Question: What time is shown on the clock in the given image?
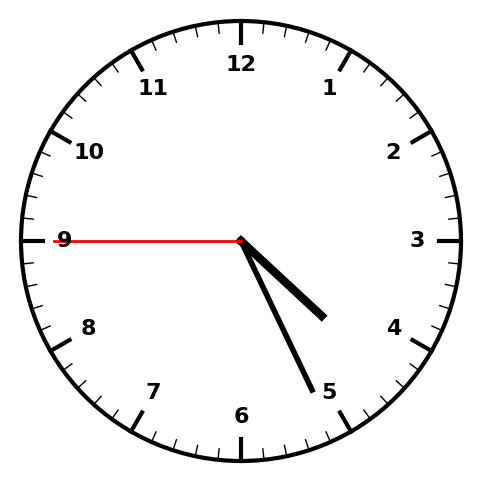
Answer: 04:25:45